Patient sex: M
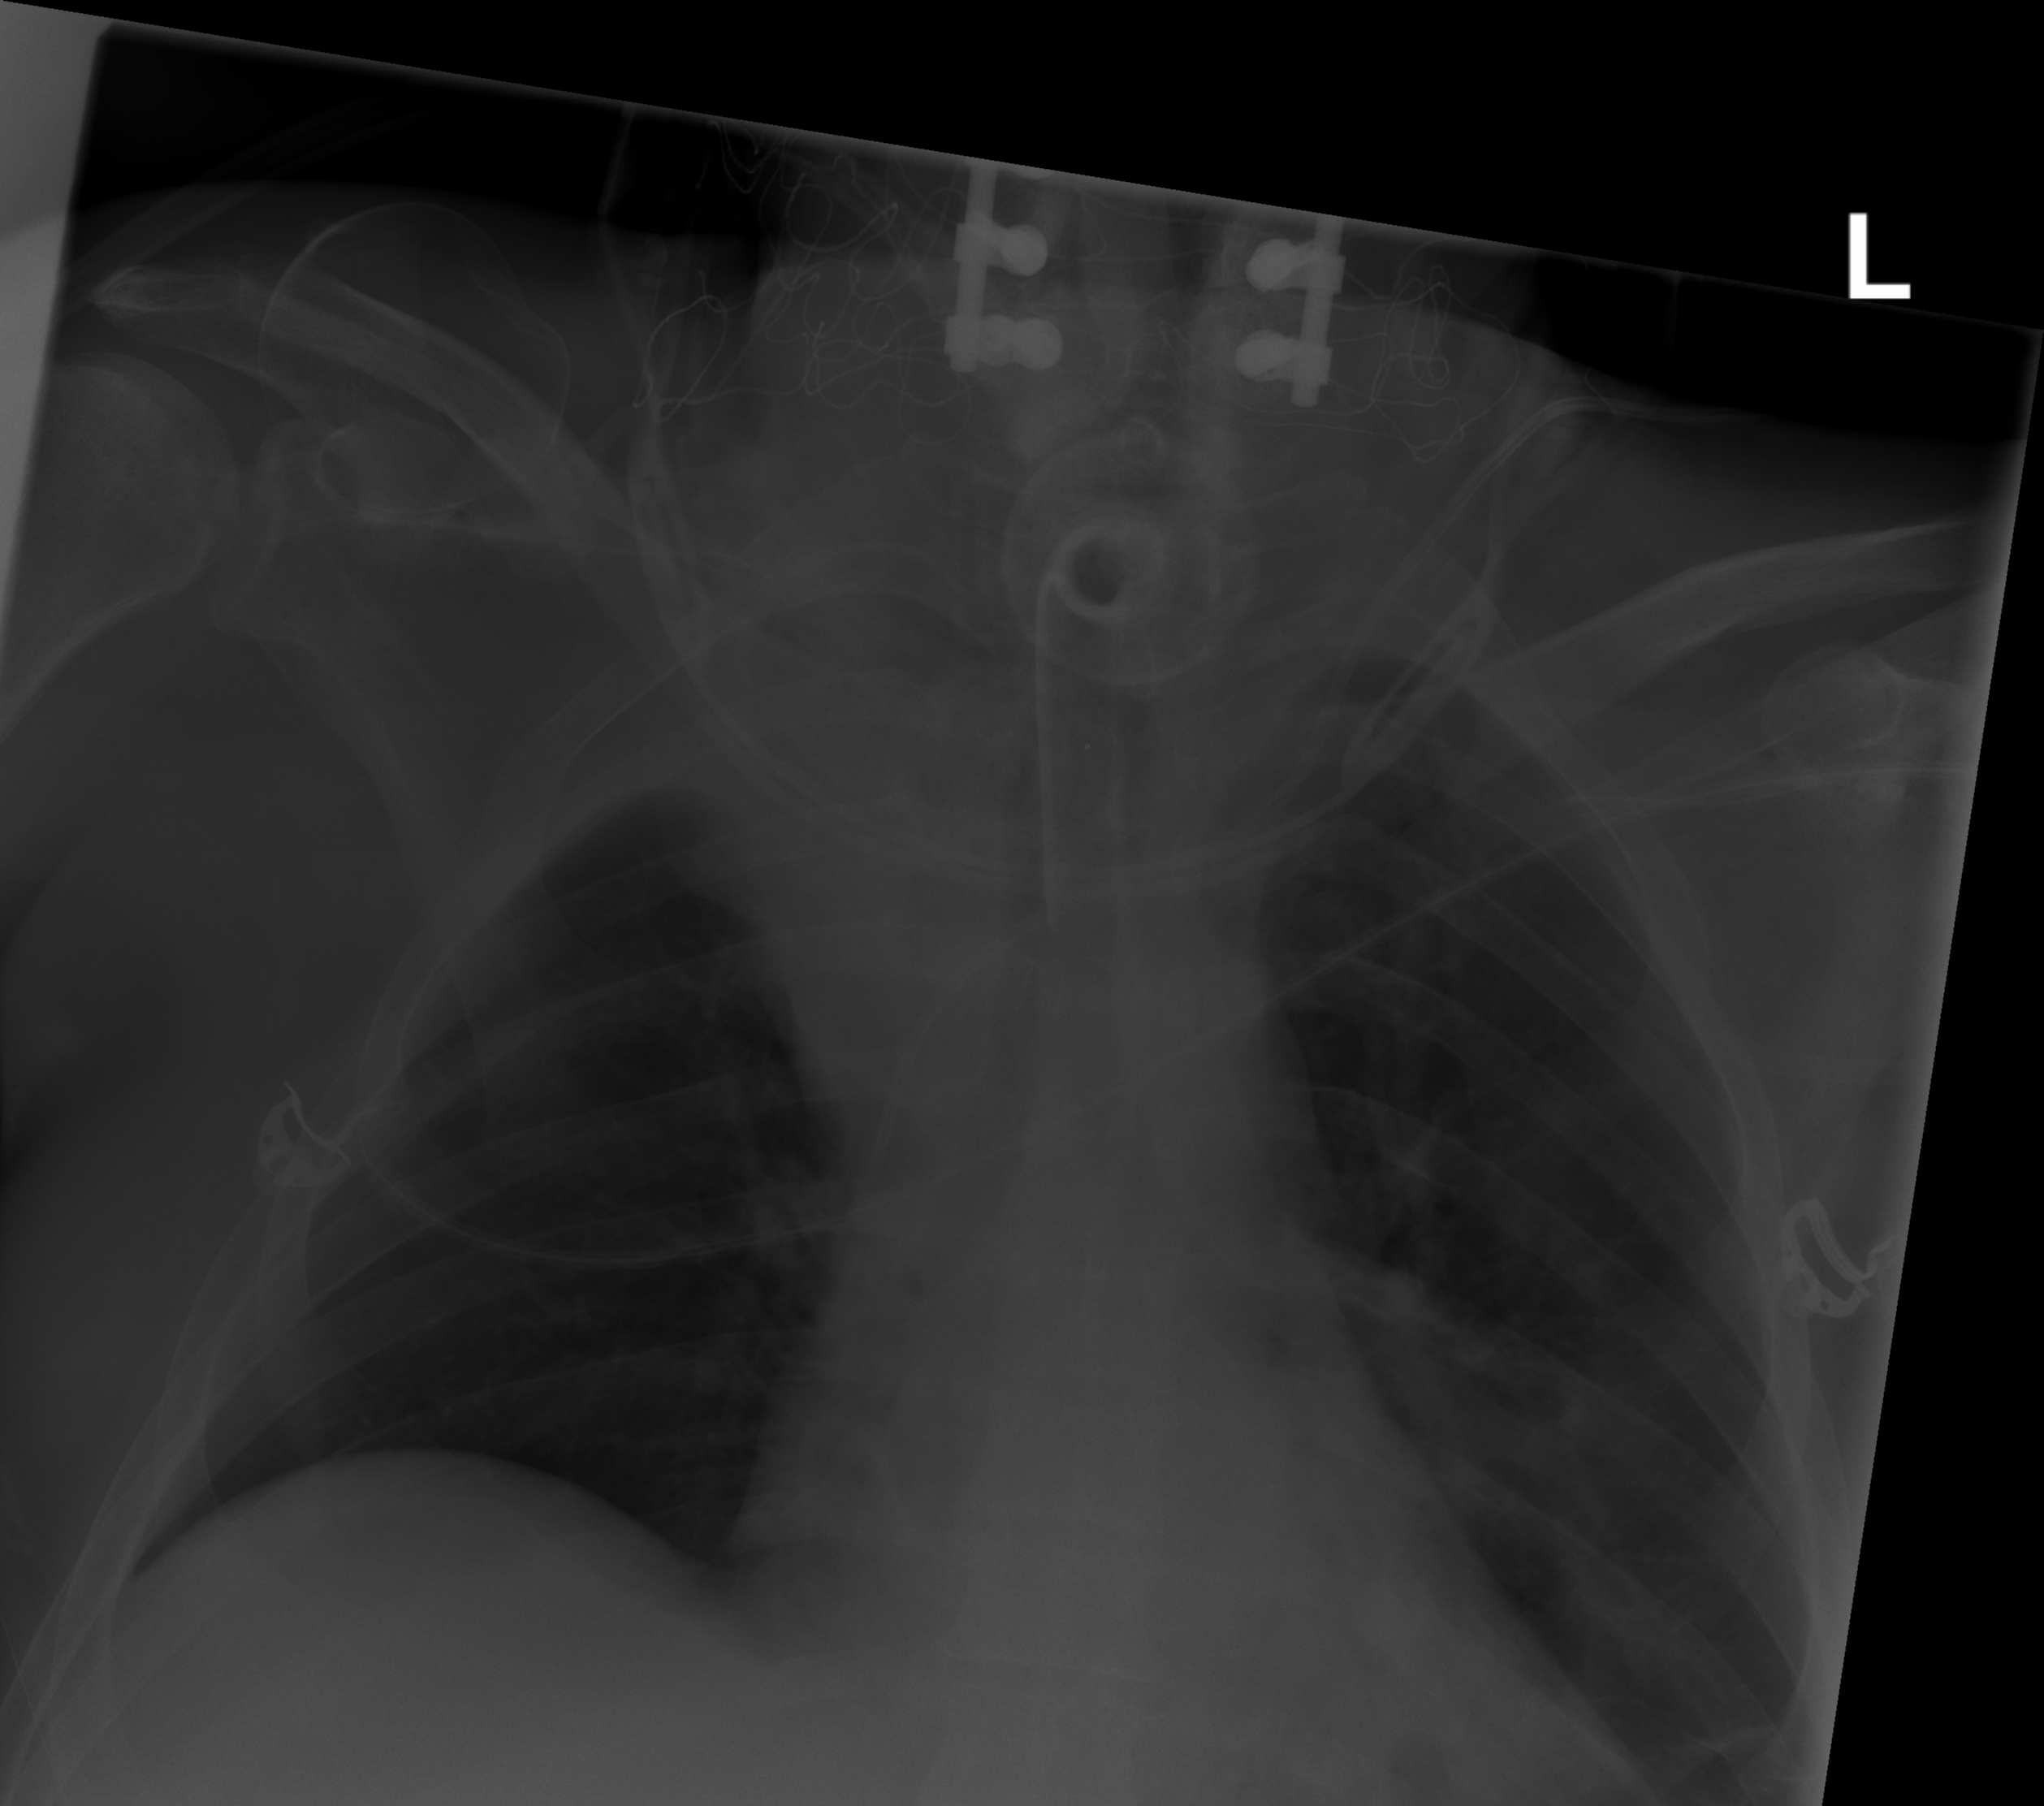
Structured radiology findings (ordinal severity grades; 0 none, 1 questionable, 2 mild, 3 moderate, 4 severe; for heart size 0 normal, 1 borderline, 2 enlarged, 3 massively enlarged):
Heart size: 2
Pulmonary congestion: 0
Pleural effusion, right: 0
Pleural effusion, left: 0
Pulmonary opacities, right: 0
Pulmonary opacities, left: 0
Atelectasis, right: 3
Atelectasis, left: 0